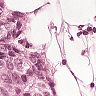
Metastatic tissue present: yes